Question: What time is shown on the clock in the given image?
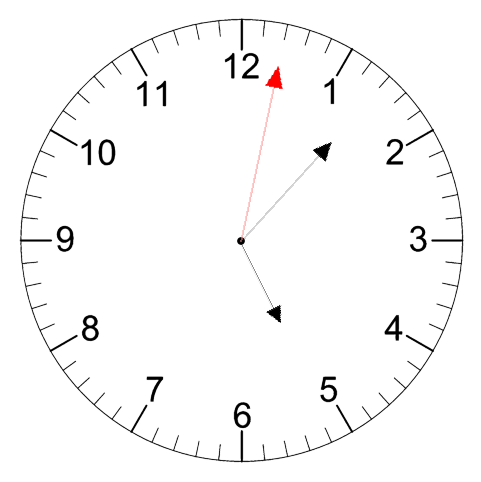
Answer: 05:07:02